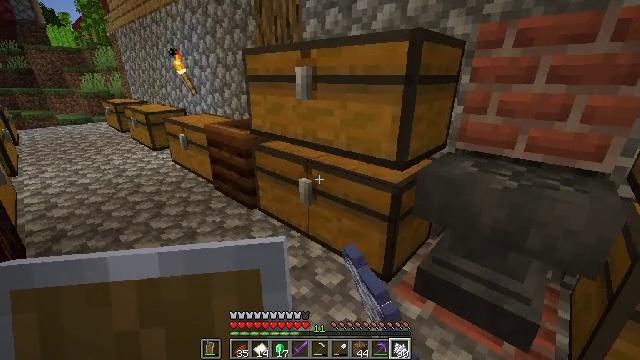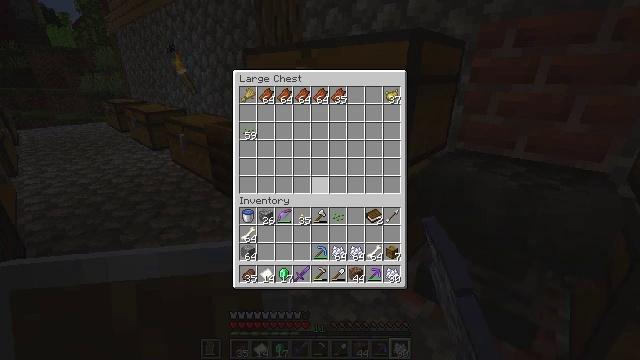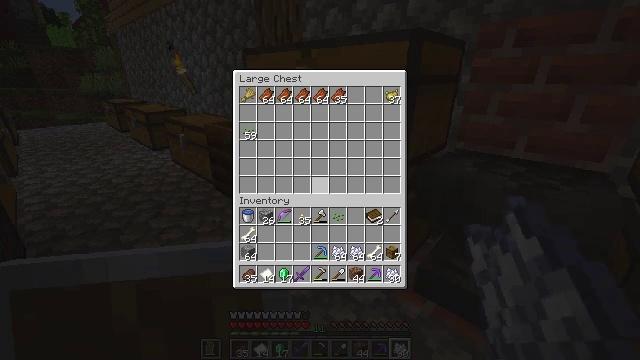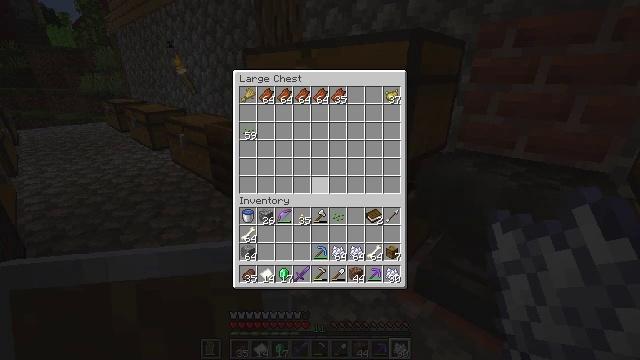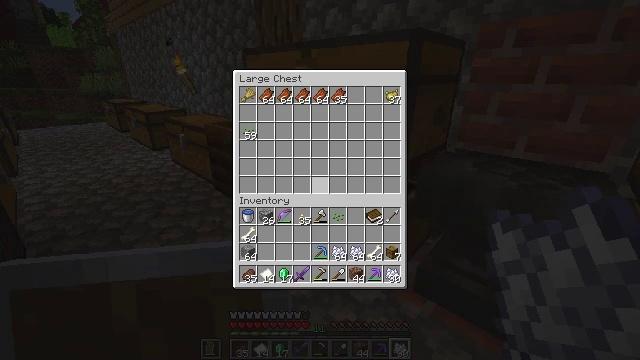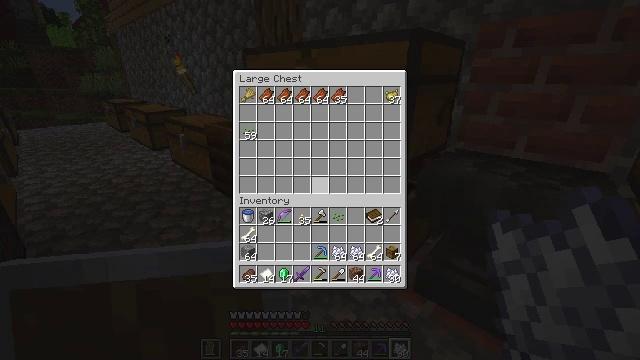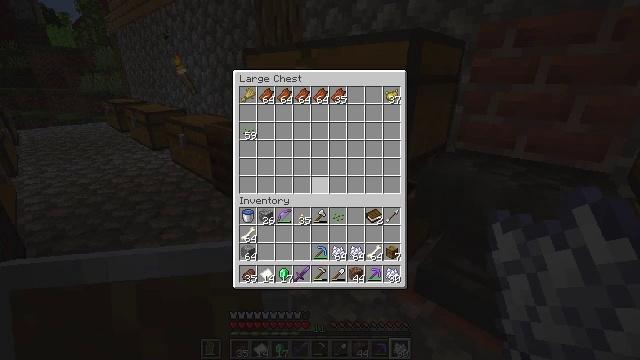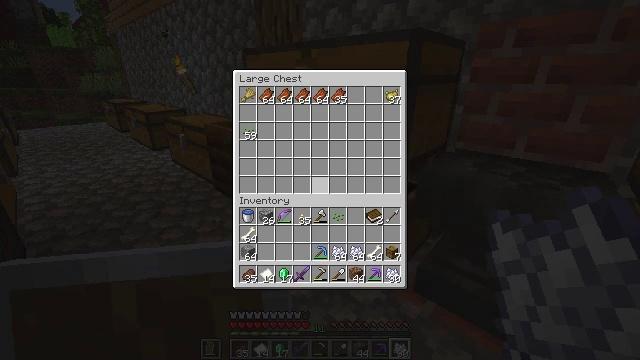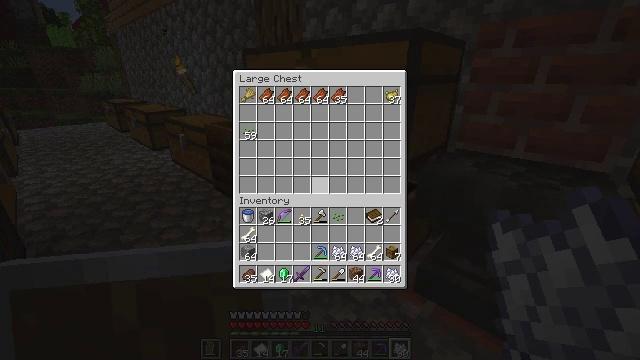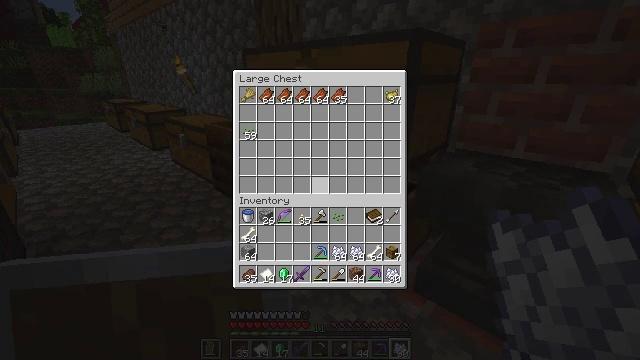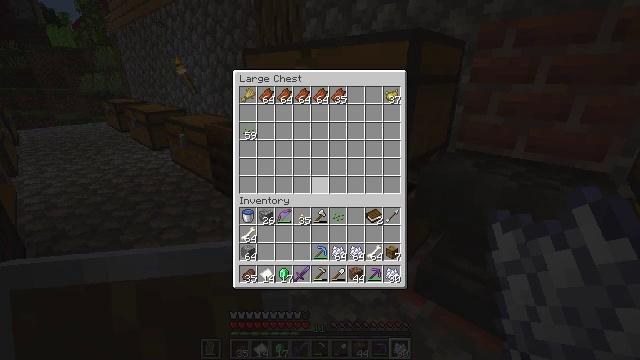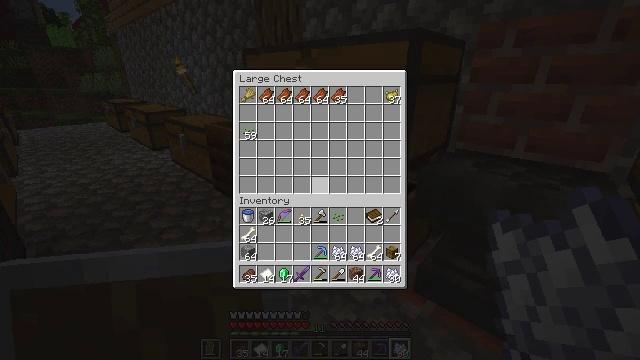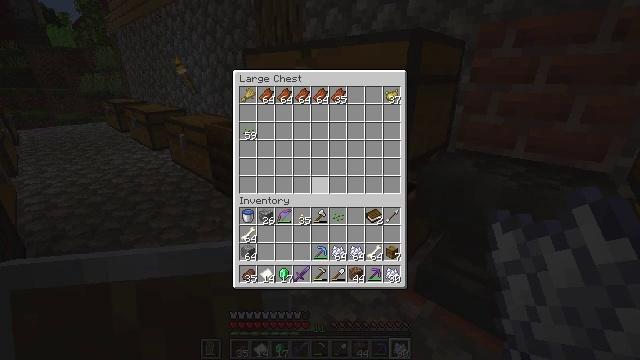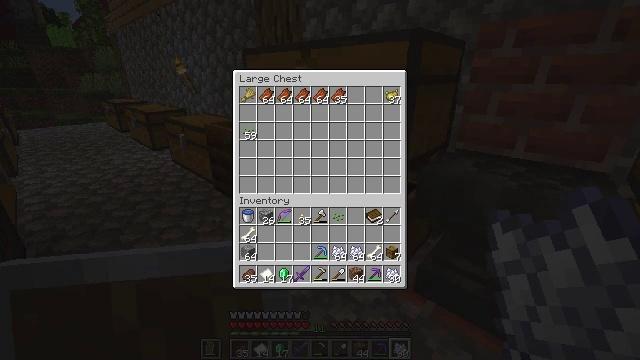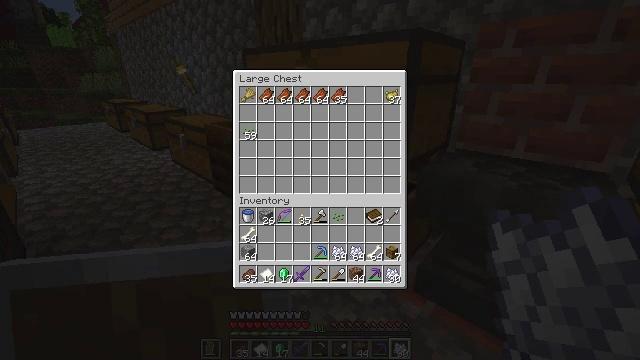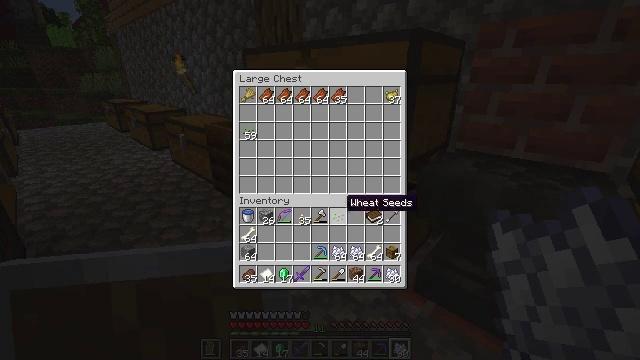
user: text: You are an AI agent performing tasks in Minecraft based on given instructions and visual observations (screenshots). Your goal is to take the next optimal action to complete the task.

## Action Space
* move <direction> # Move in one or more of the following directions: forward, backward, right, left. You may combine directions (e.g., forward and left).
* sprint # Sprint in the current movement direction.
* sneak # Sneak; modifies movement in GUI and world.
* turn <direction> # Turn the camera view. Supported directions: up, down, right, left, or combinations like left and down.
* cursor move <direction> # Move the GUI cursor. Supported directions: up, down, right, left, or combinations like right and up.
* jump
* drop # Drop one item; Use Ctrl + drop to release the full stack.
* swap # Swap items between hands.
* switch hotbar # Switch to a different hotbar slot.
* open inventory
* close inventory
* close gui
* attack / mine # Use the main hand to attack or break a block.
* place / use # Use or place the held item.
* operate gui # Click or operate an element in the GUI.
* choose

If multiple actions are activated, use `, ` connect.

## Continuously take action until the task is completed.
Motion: motion action
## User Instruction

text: Create a hopper by using iron and a chest.
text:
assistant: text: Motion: no_op
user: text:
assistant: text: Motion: no_op
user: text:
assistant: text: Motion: no_op
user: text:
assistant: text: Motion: no_op
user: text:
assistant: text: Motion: no_op
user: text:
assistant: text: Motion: no_op
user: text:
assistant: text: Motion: no_op
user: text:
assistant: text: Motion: no_op
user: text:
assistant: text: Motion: no_op
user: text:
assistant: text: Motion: no_op
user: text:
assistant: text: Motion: no_op
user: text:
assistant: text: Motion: no_op
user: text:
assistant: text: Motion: turn down
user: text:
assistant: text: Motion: turn down
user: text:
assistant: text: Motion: turn down
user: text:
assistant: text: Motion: no_op
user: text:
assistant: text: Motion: no_op
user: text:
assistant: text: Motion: turn down
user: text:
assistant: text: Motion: no_op
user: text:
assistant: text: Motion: no_op
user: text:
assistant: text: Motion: no_op
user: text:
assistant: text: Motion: no_op
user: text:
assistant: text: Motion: no_op
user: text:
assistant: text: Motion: no_op
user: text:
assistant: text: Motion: no_op
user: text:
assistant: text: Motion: attack / mine
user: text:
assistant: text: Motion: attack / mine
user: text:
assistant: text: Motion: attack / mine
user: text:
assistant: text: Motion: turn right and up
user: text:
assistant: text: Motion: turn right and up